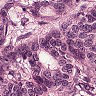
Metastatic tissue present: yes